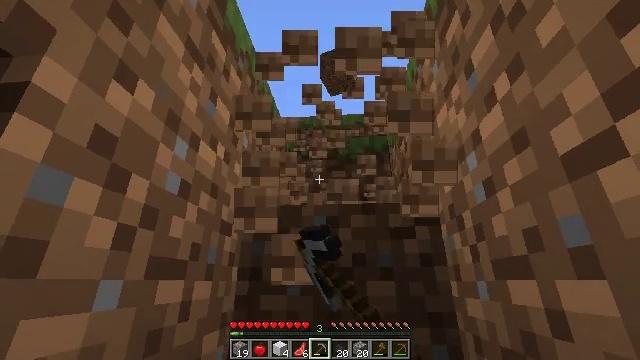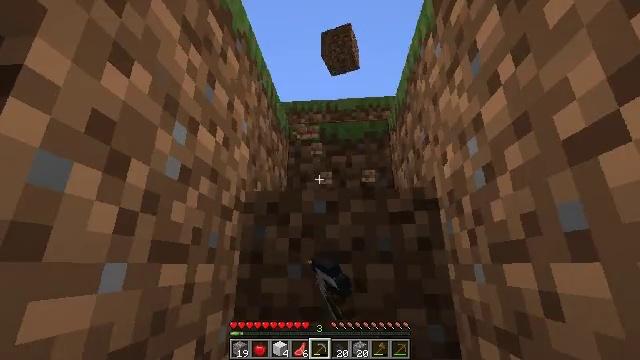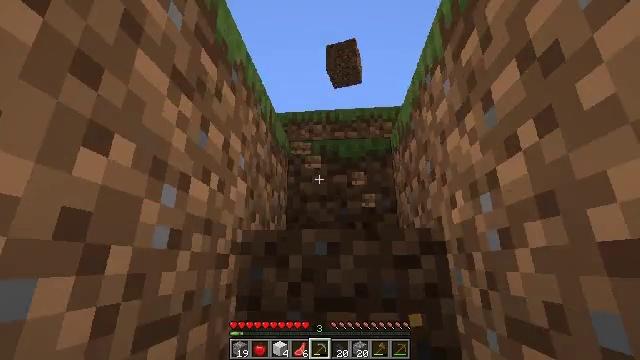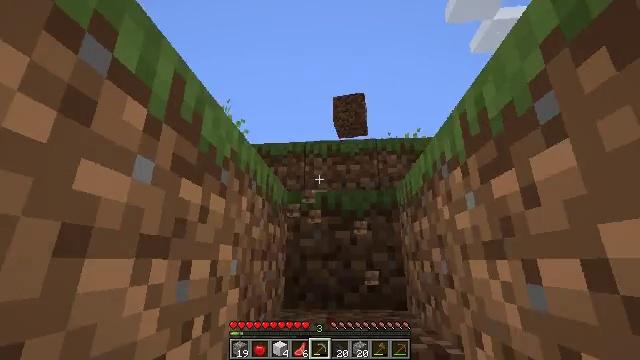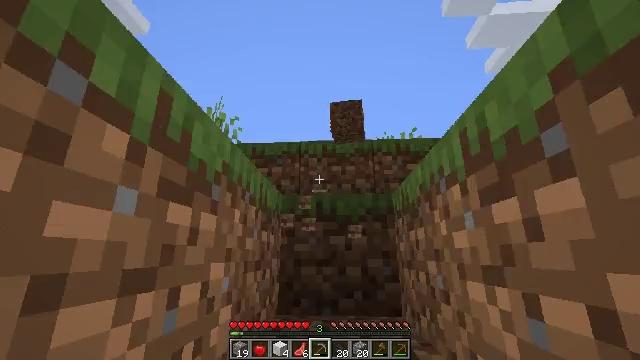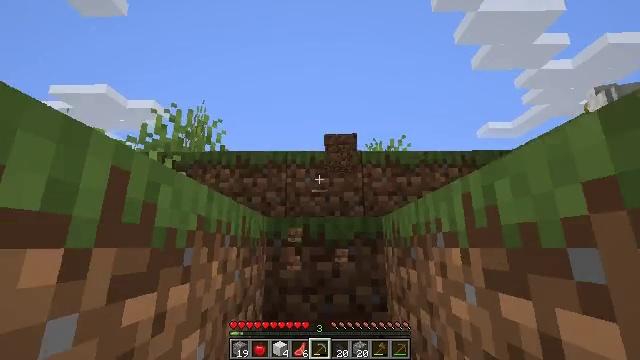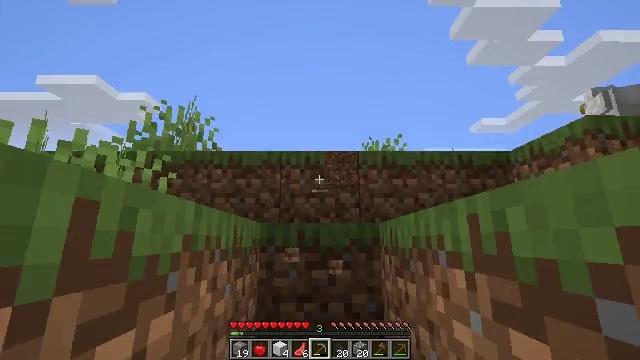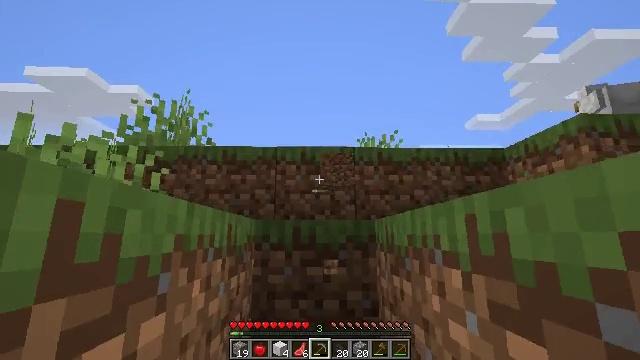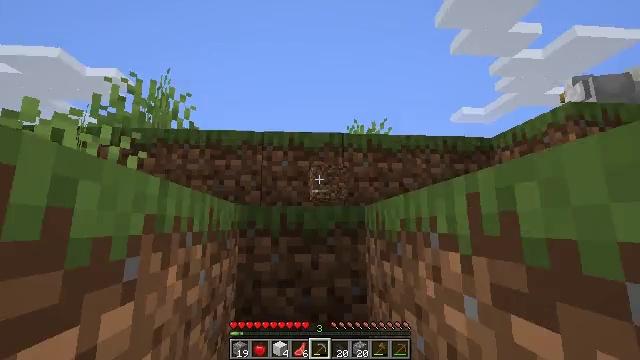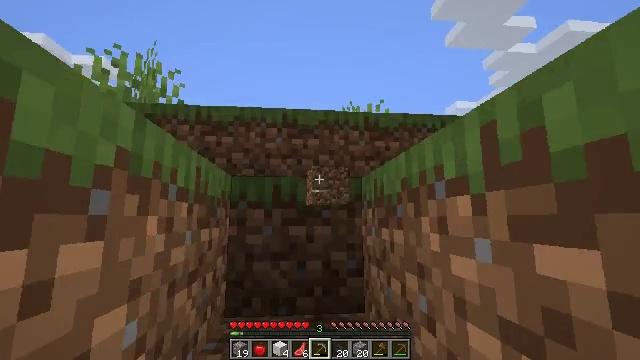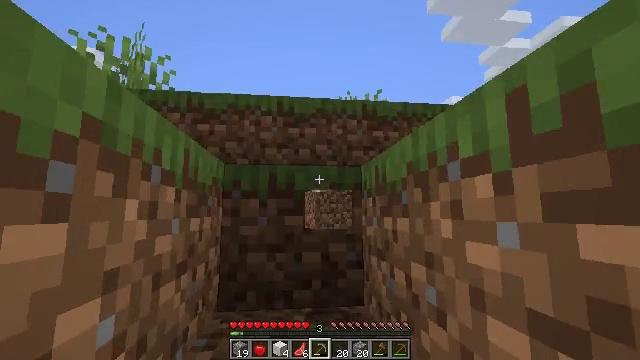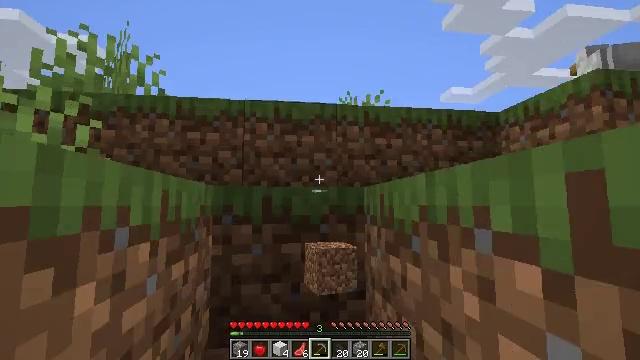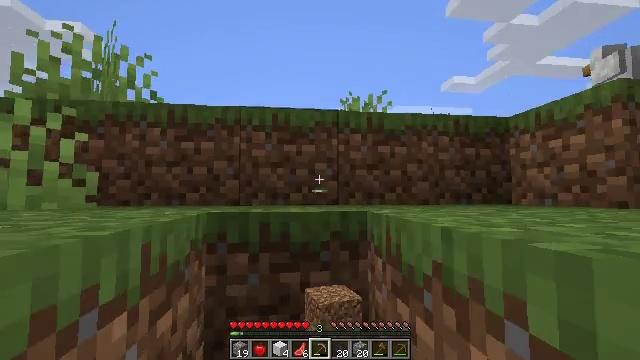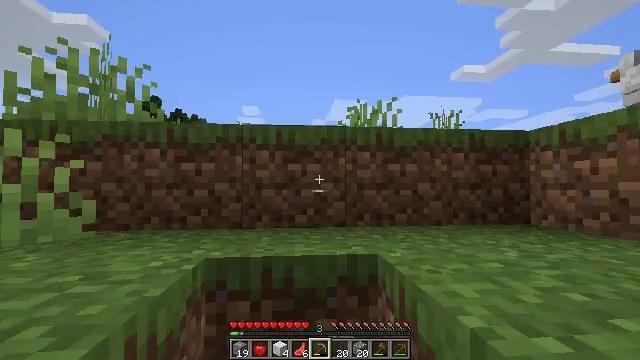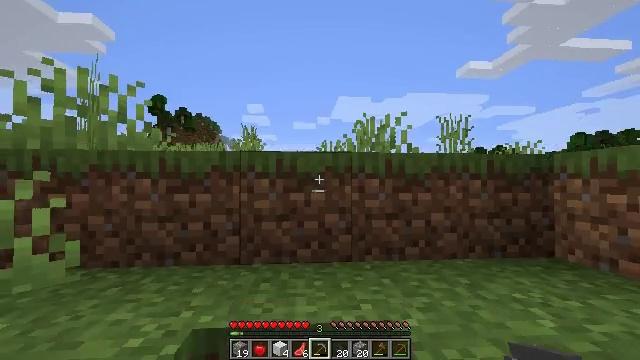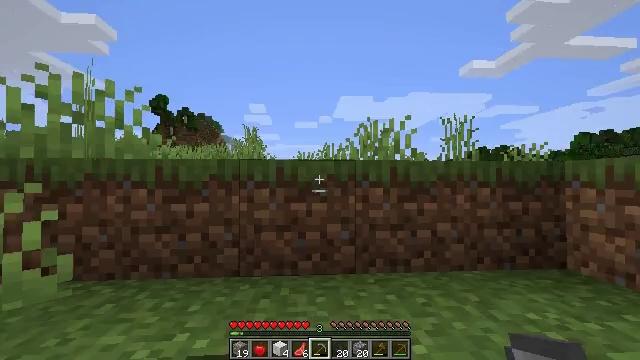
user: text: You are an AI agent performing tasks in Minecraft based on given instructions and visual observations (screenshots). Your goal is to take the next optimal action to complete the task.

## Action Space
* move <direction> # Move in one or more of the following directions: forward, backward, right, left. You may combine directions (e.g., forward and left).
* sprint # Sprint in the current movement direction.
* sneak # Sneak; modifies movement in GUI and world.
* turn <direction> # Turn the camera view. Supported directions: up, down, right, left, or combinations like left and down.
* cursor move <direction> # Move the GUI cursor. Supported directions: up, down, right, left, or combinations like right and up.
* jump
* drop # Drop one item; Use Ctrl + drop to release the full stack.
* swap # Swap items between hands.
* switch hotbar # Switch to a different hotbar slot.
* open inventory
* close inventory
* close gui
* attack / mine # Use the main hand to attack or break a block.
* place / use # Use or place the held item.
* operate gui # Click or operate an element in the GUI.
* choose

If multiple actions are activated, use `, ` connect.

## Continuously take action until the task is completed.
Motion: motion action
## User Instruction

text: Combat the chicken.
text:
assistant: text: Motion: turn down, attack / mine
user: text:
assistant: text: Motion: move forward, attack / mine, jump
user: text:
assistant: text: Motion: move forward, jump
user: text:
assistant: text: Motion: move forward, turn right and down, jump
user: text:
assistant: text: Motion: move forward, turn right and down, jump
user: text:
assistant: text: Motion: move forward, turn right and down
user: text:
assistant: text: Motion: move forward, turn right and down
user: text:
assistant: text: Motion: move forward, turn right and down
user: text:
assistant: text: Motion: move forward, turn right and down
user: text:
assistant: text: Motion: move forward, turn right and down, jump
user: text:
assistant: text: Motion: move forward, turn down, jump
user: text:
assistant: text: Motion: move forward, turn down, jump
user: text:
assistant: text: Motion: move forward, turn left and down, jump
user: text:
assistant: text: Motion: move forward, jump
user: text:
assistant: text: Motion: move forward
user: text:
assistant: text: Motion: move forward, turn down
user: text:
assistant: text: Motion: move forward
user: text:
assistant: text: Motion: move forward, turn right and down
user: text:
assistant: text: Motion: move forward, turn right, jump
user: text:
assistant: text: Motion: move forward, turn right, jump
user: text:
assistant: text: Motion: move forward, jump
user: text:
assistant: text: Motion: move forward, jump
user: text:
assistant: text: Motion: move forward
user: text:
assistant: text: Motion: move forward
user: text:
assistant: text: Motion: move forward
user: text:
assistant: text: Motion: move forward
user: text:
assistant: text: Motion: move forward
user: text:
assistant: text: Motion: move forward, turn down
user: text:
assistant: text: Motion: move forward, turn down
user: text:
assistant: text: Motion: move forward, turn right and down, jump